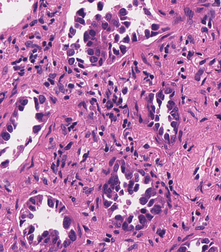
Tumor epithelial tissue: yes
Tumor-associated stroma tissue: yes
Normal tissue: no